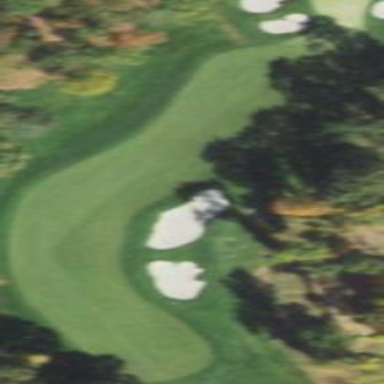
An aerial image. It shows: Grassy area designated as golf fairway.